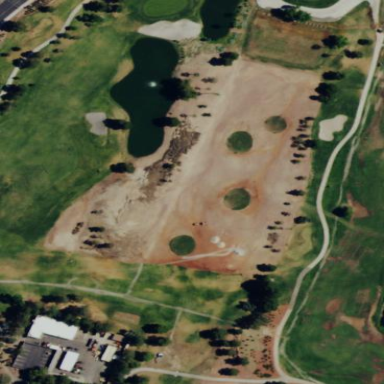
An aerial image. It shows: Rough grassy area used for golf.